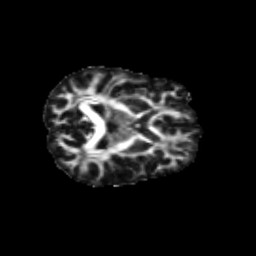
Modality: FA
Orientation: axial
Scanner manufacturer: siemens
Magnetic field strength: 3 T
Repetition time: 9.2 s
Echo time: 0.084 s